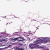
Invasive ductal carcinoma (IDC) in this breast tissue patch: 0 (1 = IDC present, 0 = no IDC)